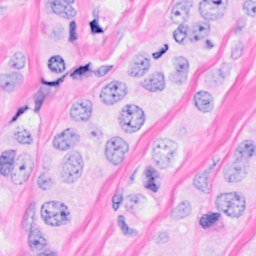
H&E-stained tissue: Breast